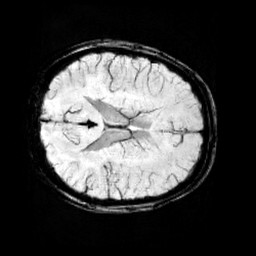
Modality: minIP
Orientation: axial
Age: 12
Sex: female
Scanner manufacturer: siemens
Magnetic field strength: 3 T
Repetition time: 0.027 s
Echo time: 0.02 s